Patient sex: M
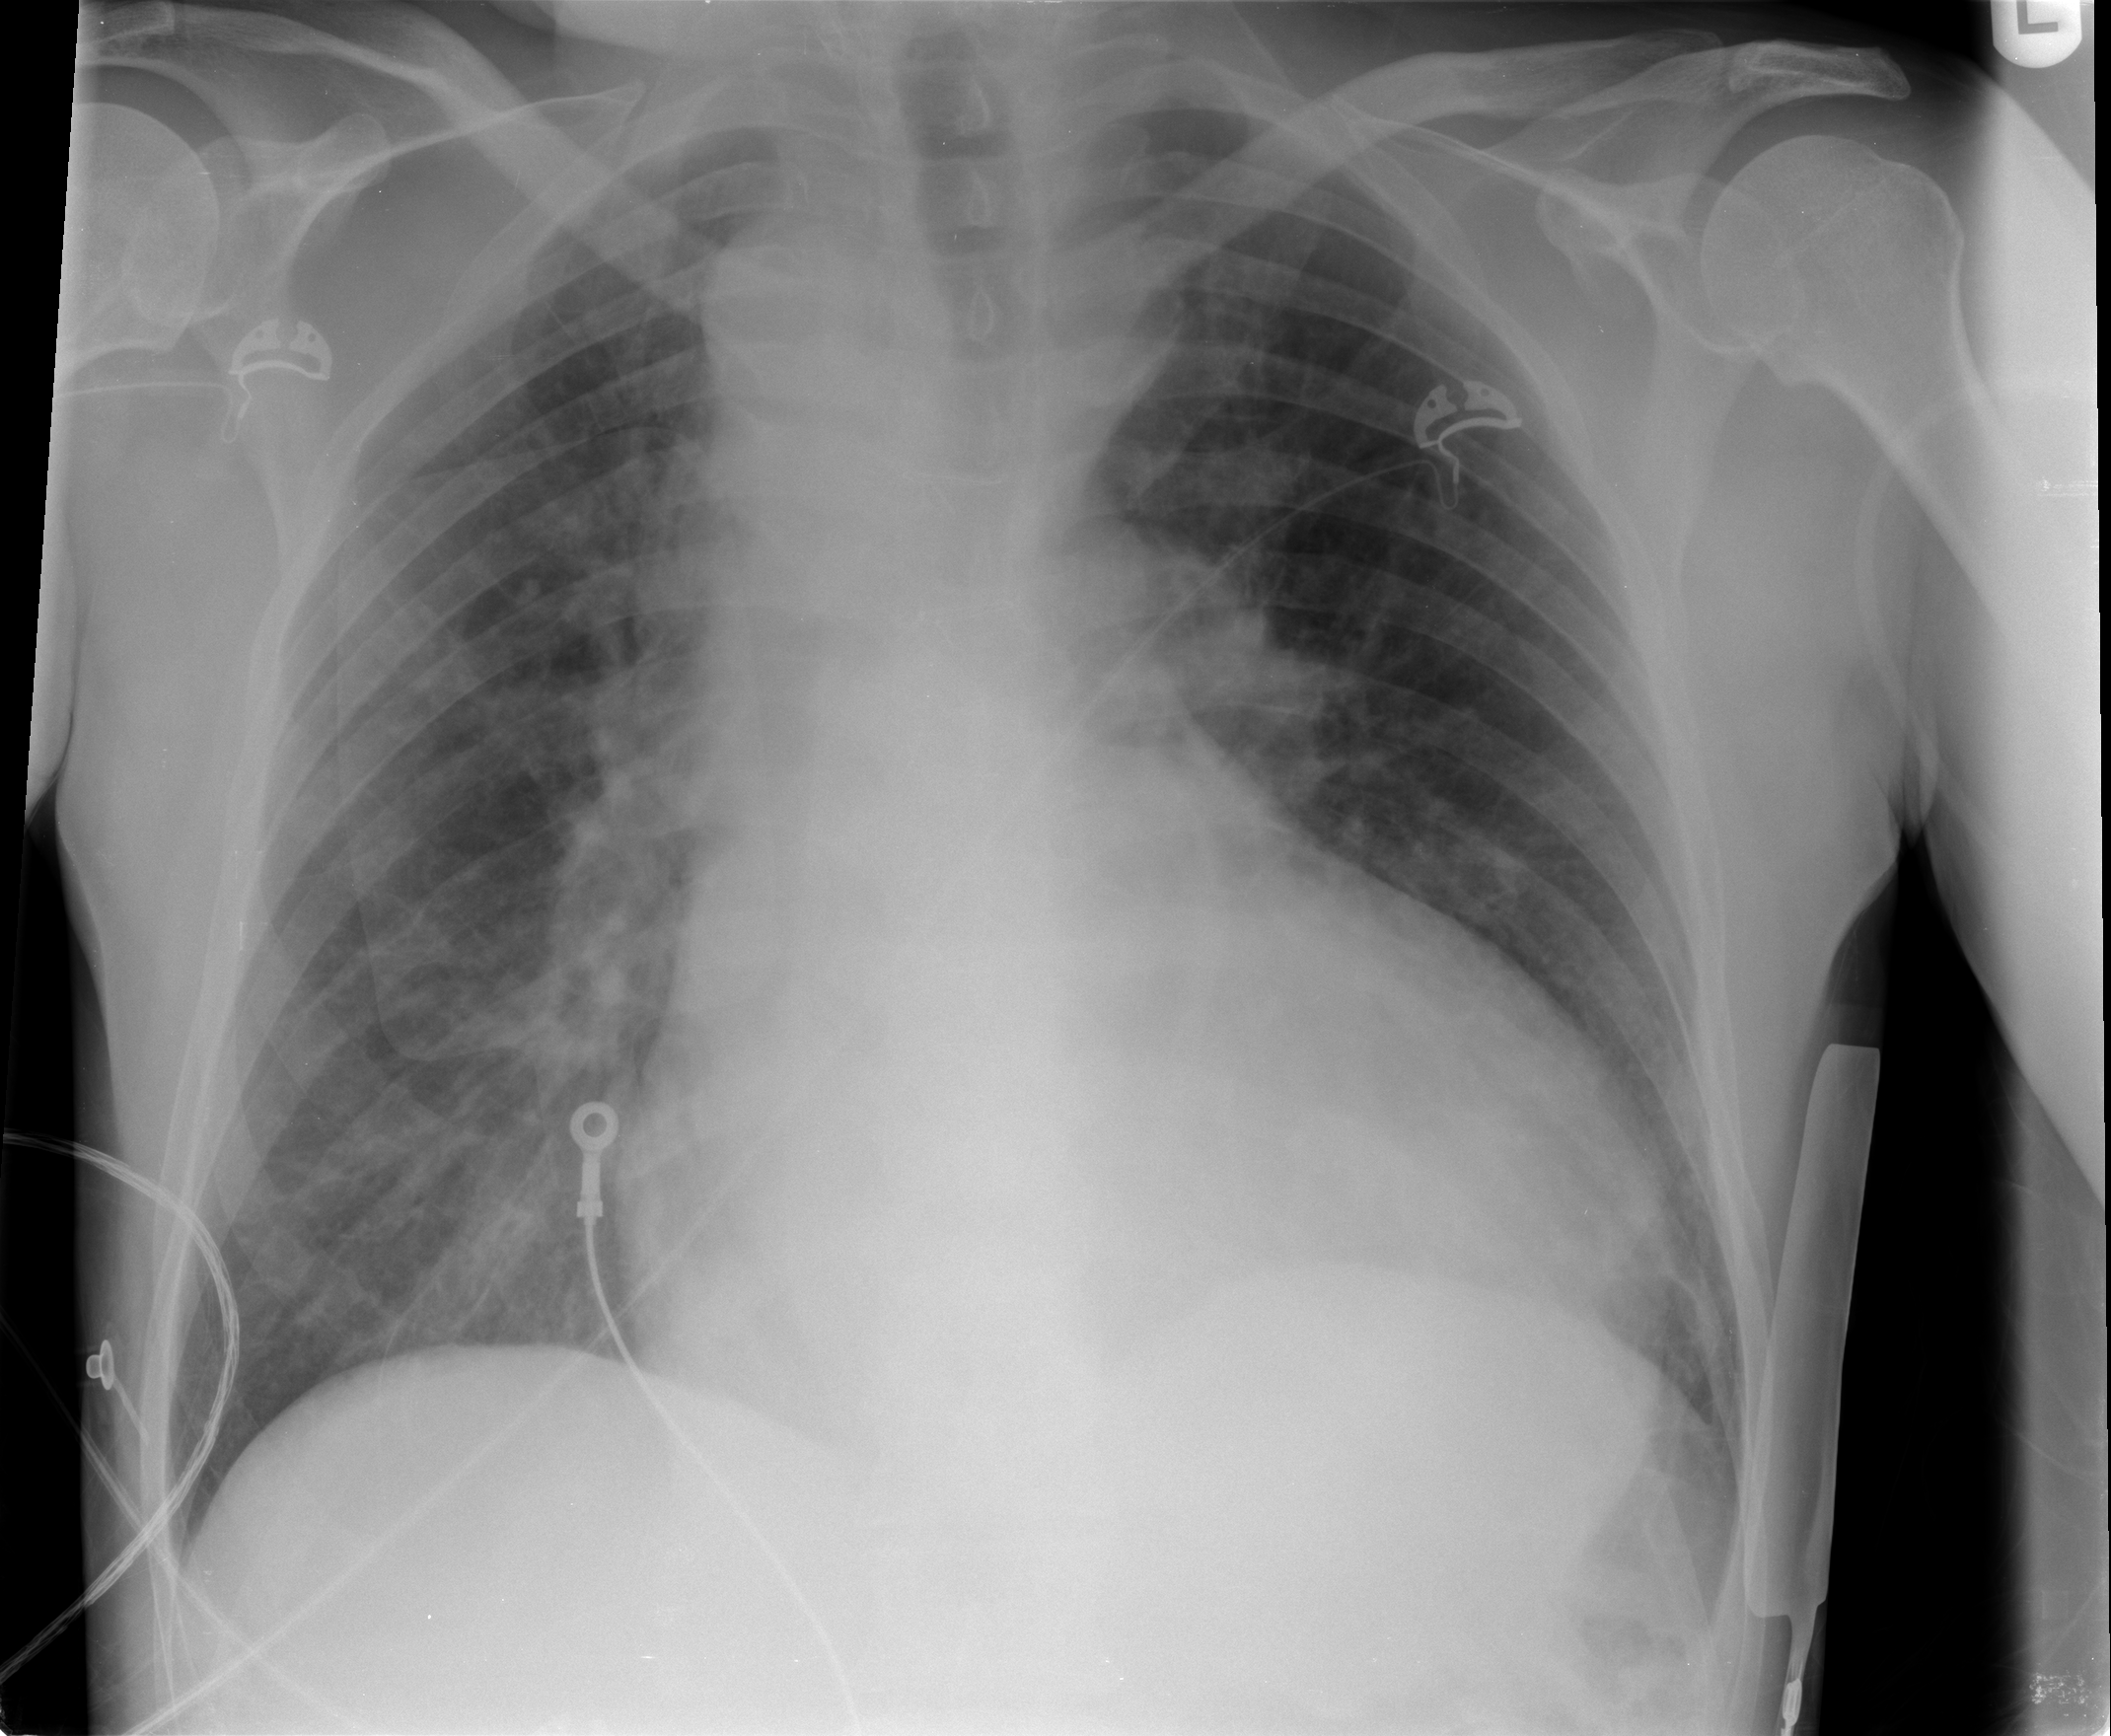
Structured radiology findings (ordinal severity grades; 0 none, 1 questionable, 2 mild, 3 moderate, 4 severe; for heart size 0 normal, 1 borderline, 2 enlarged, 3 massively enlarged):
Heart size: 3
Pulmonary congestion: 1
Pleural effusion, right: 0
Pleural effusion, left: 0
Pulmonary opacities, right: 0
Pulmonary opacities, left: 0
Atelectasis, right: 0
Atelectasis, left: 0